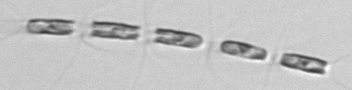
Label: Chaetoceros